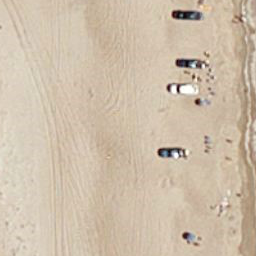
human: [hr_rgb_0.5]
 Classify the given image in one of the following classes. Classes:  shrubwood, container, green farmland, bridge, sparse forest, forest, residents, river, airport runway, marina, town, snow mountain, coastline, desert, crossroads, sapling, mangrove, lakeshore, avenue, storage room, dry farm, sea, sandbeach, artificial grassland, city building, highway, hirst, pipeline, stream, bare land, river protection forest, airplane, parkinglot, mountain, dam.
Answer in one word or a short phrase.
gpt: sandbeach